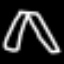
Label: pants